Interaction volume radius: 5 \u00c5
Interaction volume height: 35 \u00c5
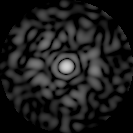
Disorder parameter: 0.848